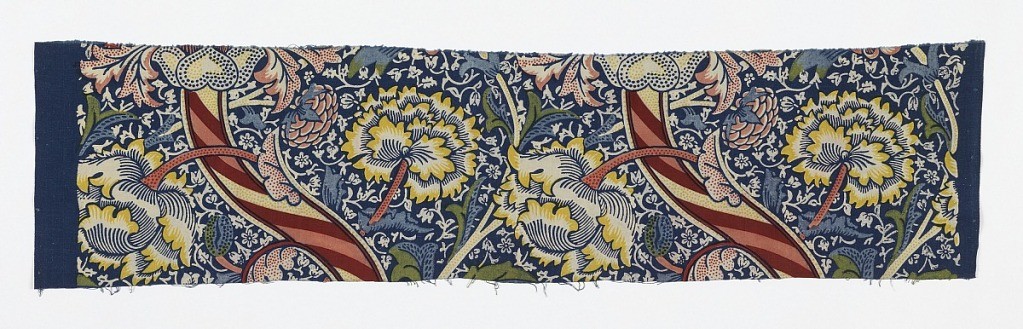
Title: Textile
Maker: Morris & Co., London, England
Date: late 19th century
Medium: cotton Technique: block printed and resist printed on plain weave
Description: Large-scale design of massive flower heads, curving leaves and stems, broad striped serpentine bands in white, yellow, red, pink, green and blue on a dark blue ground with all-over floral resist pattern. Dotted detail. Plain wide dark blue selvedges.